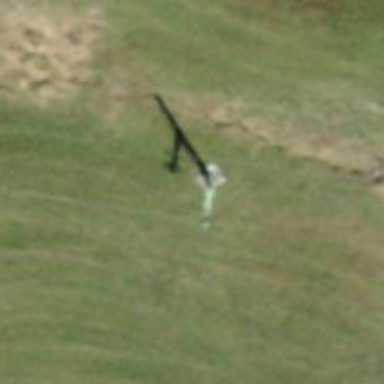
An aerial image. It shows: Pylon for aerialway.